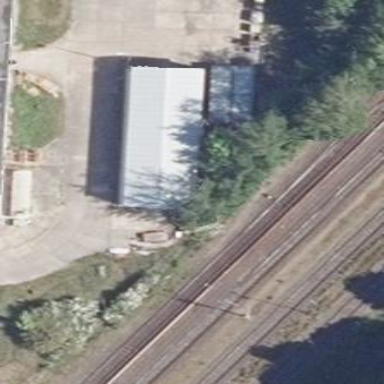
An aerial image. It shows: Industrial building.